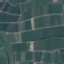
Land use / land cover: PermanentCrop